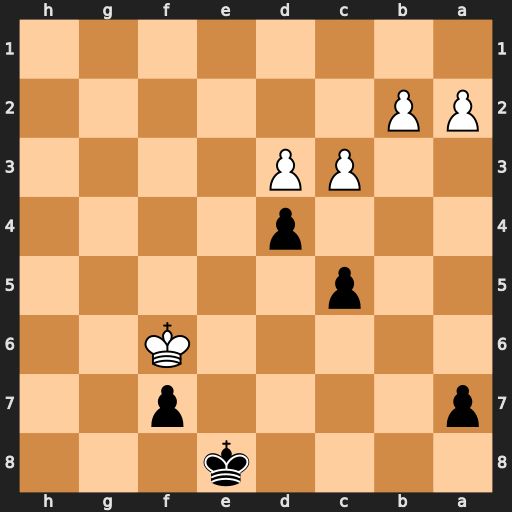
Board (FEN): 4k3/p4p2/5K2/2p5/3p4/2PP4/PP6/8
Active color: b
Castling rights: -
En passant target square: -
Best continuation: c4 dxc4 d3